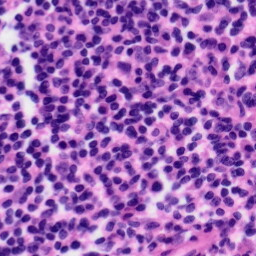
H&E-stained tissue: Tonsil